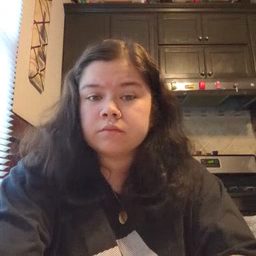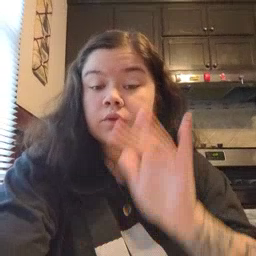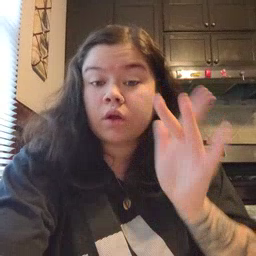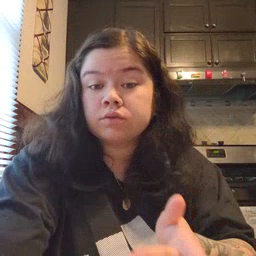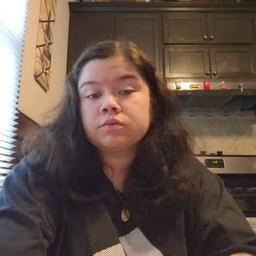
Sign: touch